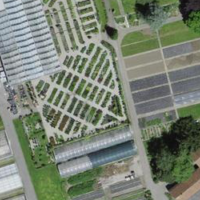
EUNIS habitat code: 54
Species observed at this site:
Echium vulgare